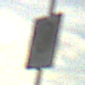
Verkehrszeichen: EndeZone30
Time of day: SunriseSunset
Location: Outdoor (Nature)
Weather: PartlyCloudy
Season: Summer
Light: Natural